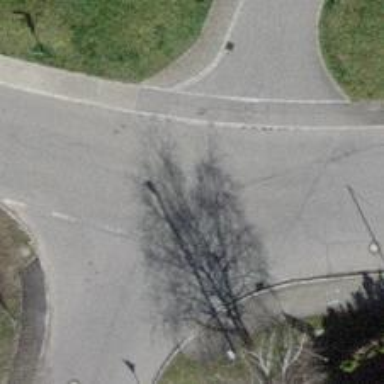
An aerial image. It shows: Residential road with asphalt surface. There are sidewalks on both sides of the road.